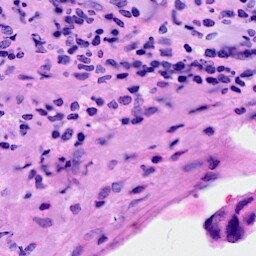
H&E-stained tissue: Breast